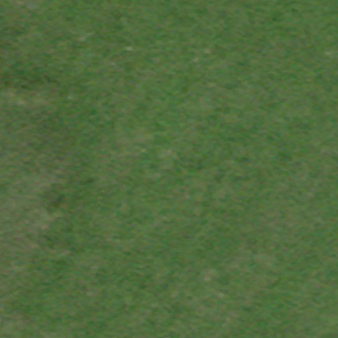
Label: other